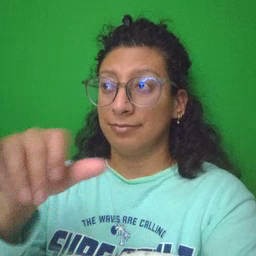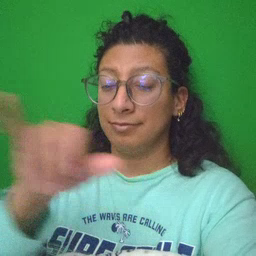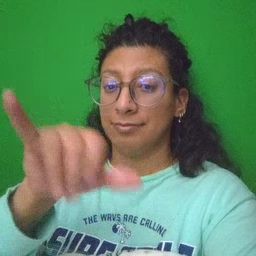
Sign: same